Field crop: maize
Growth stage: 2
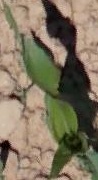
Species: maize